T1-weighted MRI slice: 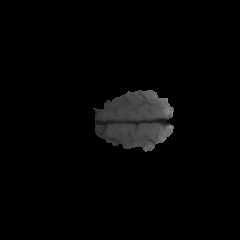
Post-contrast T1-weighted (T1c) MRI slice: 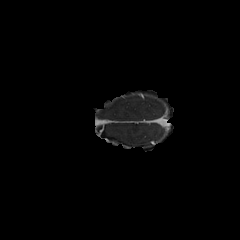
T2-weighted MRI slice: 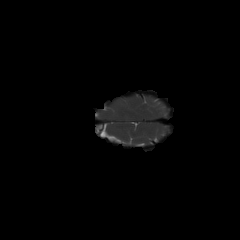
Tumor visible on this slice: no